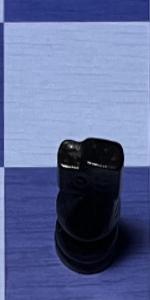
Label: Knight_Black